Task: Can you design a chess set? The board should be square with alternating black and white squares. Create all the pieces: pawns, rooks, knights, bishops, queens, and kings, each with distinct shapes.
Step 168:
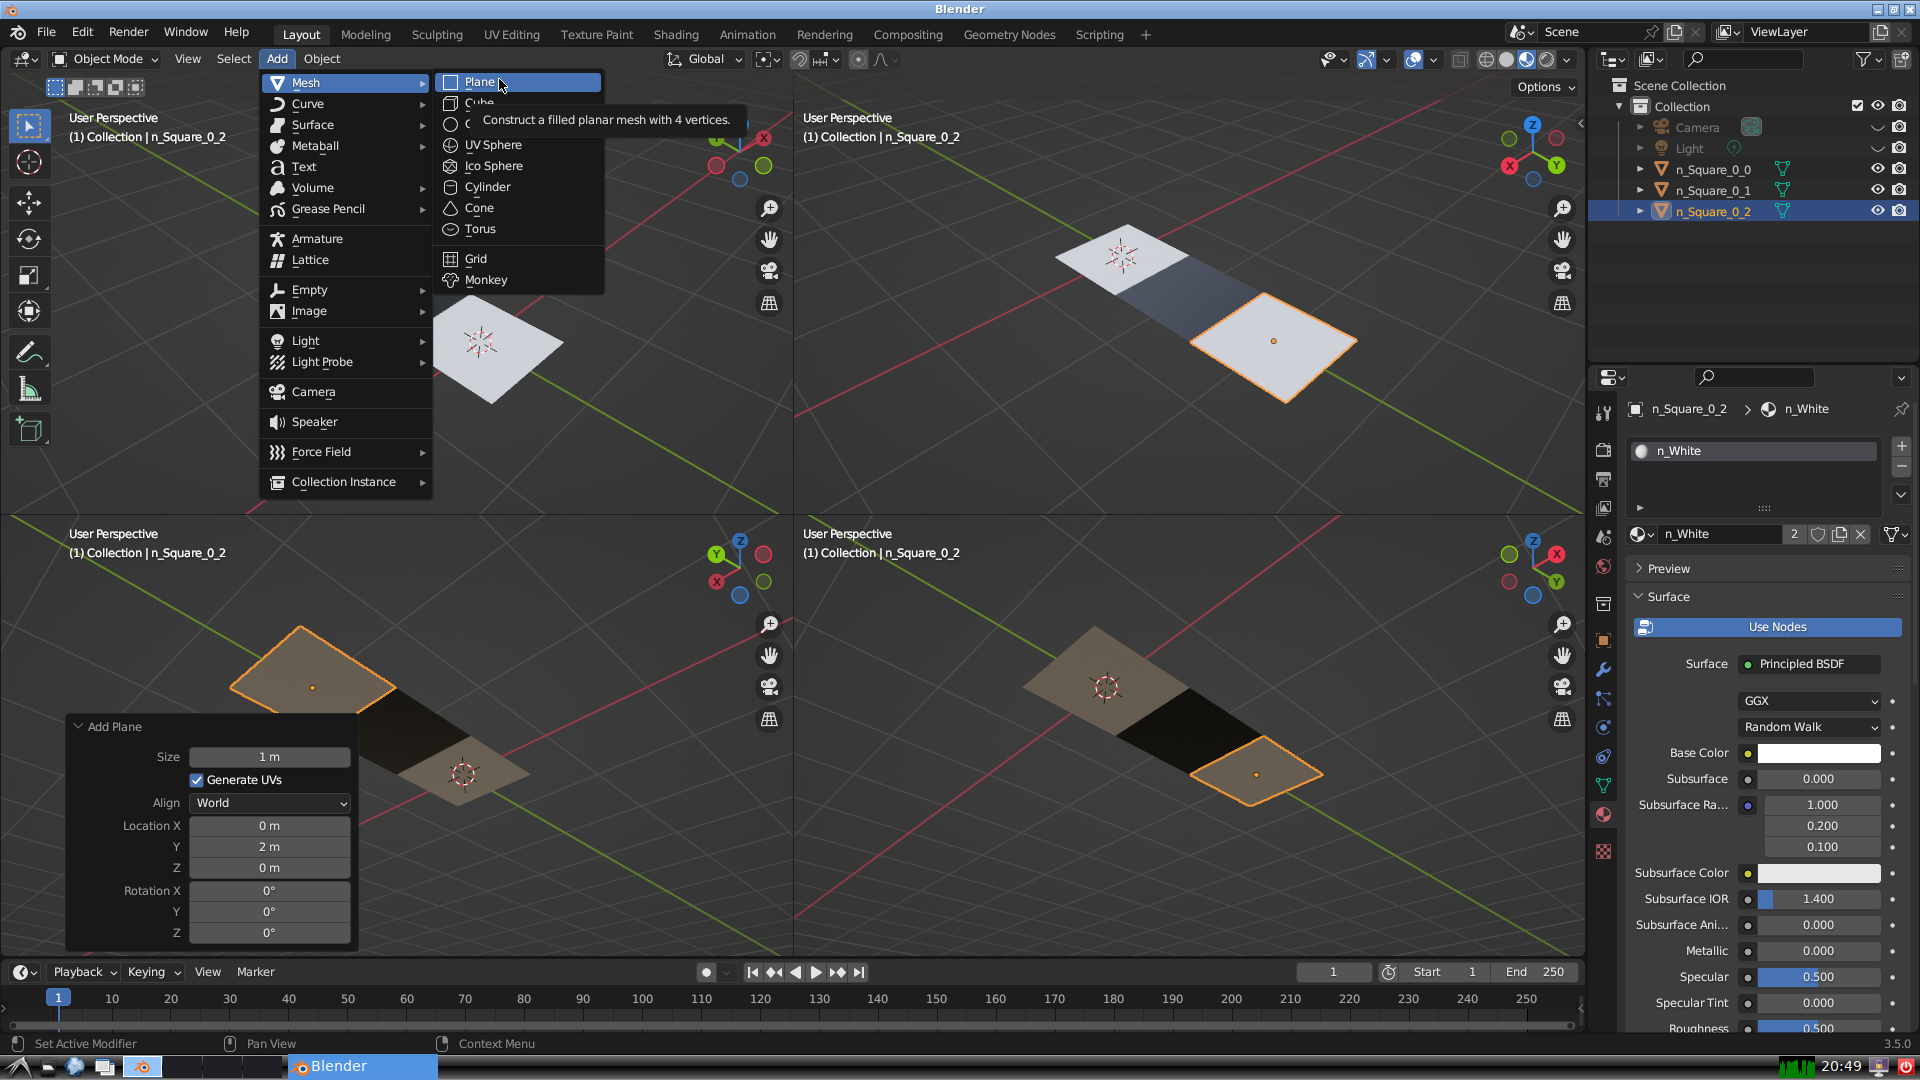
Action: click: no